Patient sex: M
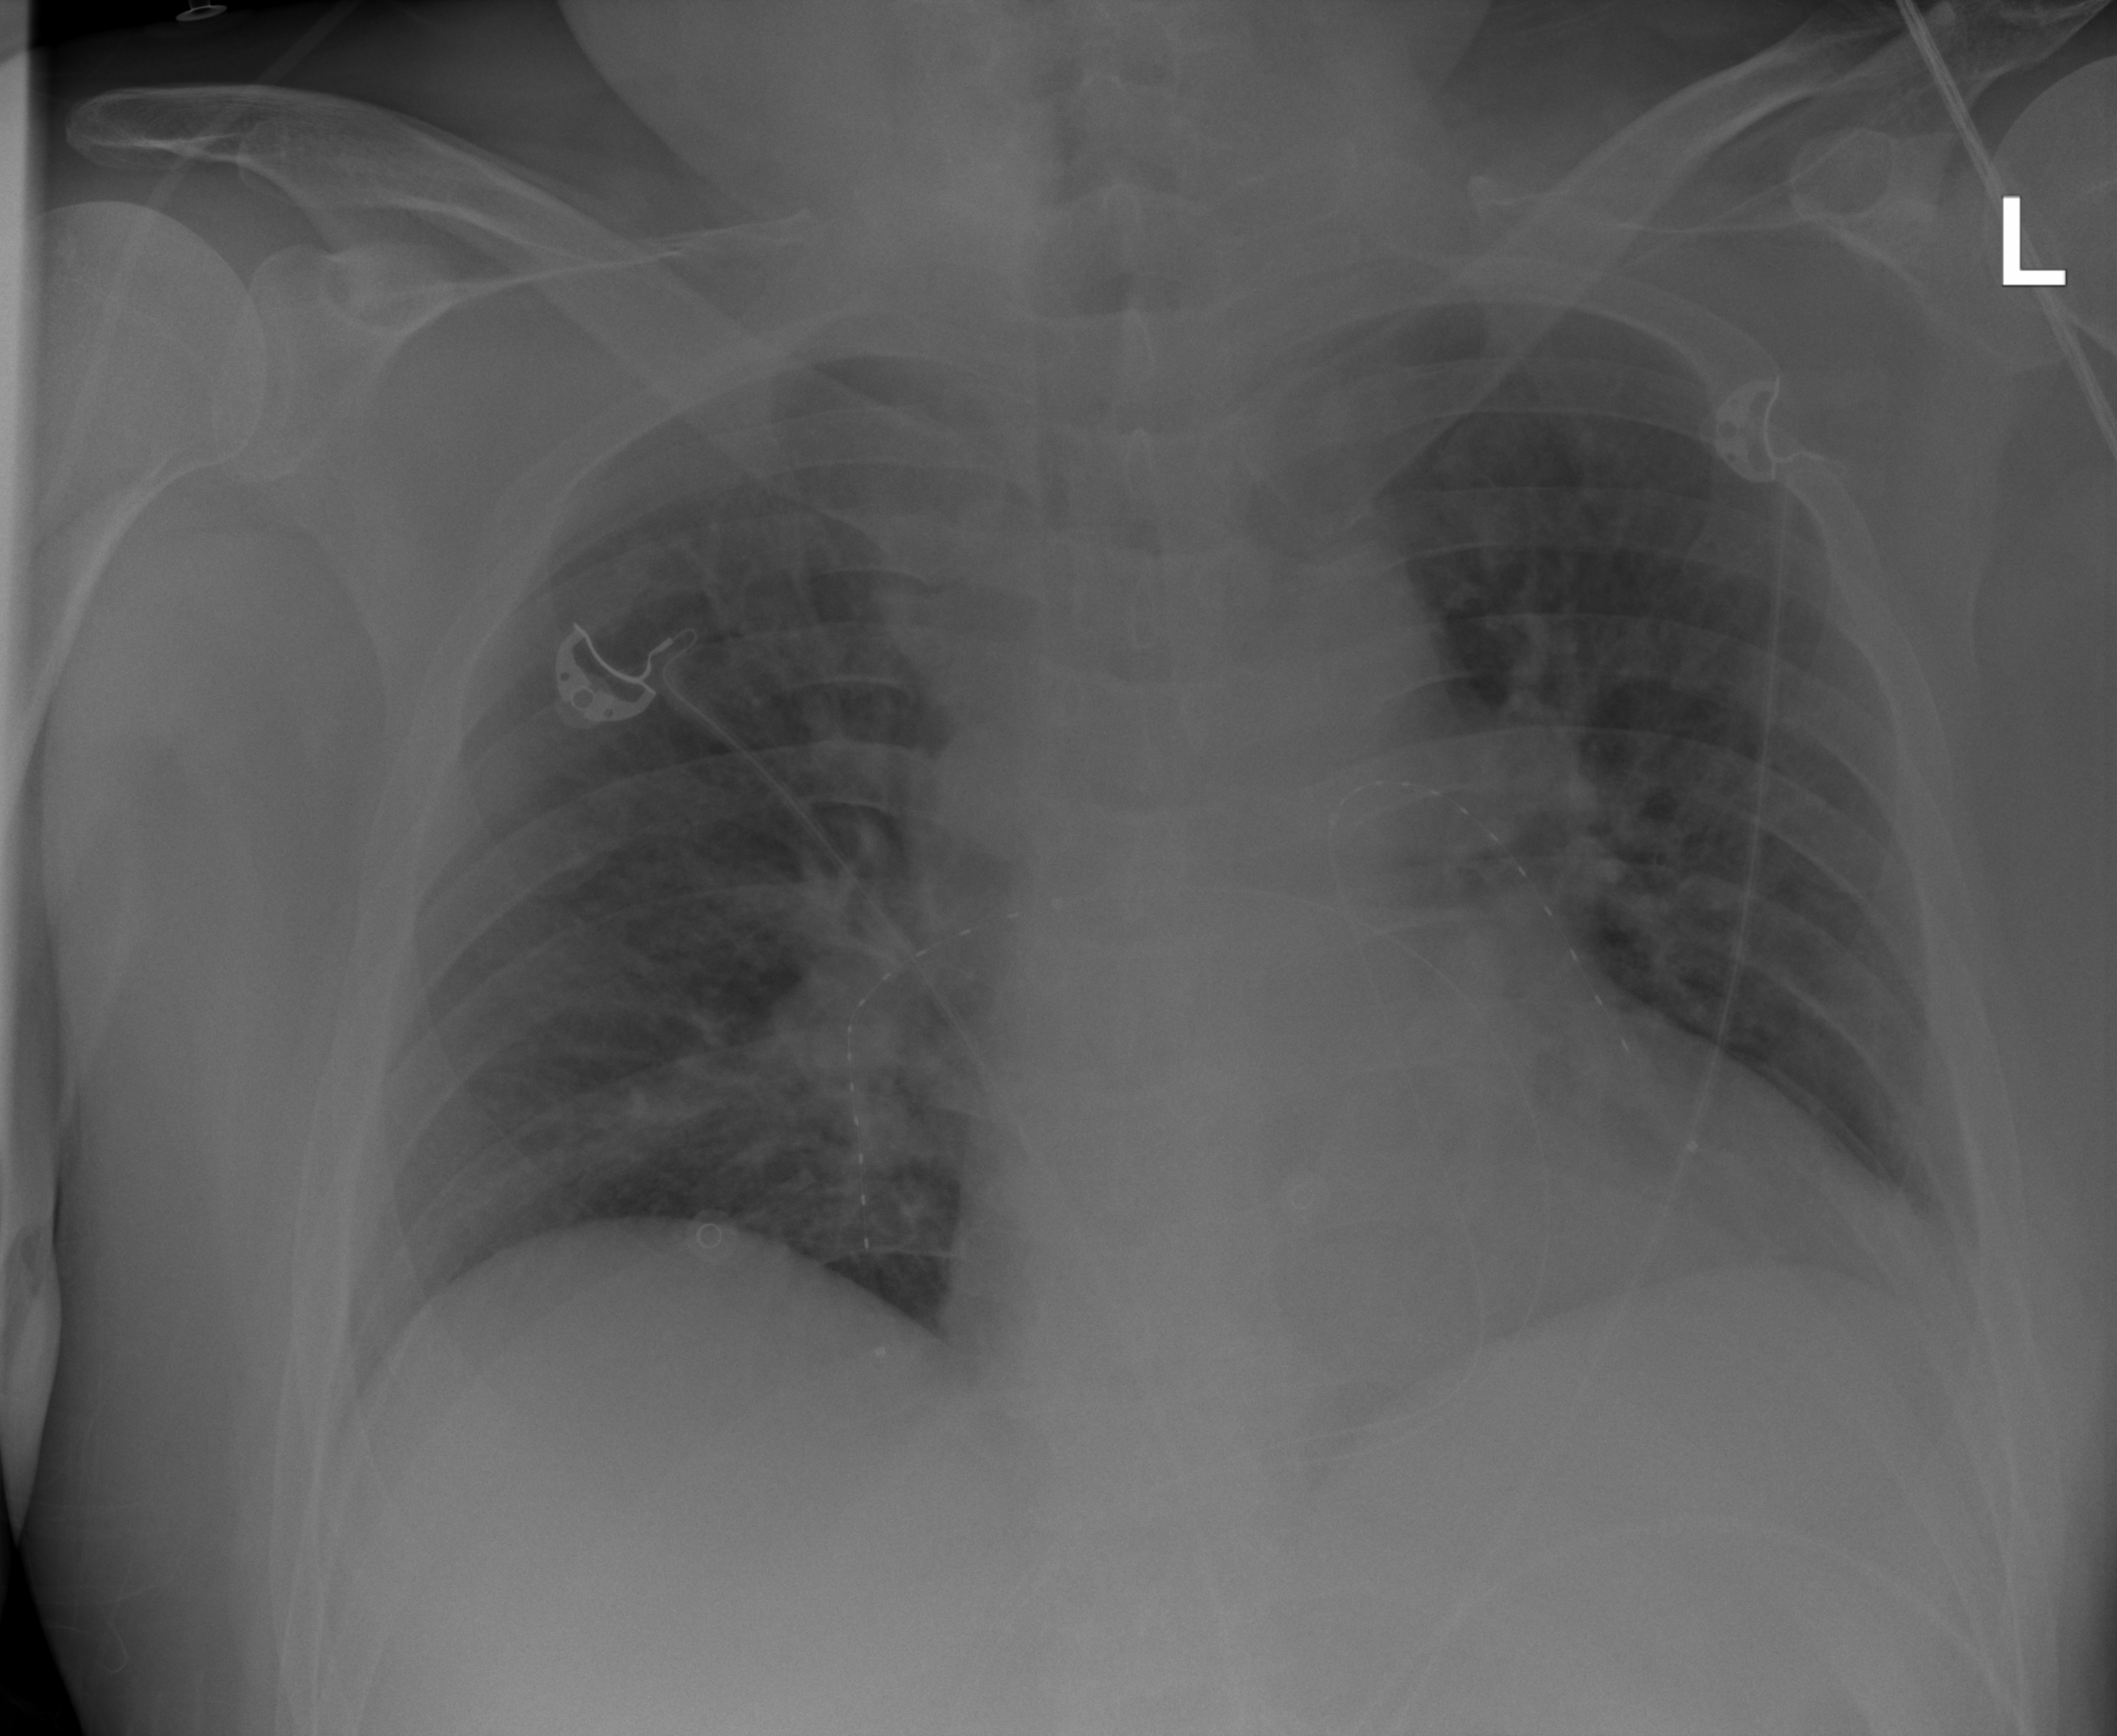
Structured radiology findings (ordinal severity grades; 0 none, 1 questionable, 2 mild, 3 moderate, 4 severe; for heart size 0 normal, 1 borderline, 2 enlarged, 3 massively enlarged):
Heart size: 2
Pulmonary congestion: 2
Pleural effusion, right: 0
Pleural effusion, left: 2
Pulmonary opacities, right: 2
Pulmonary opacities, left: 2
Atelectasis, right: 2
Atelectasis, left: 2